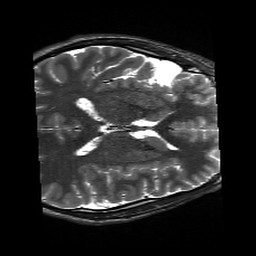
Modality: T2w
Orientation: axial
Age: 19
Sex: male